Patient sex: M
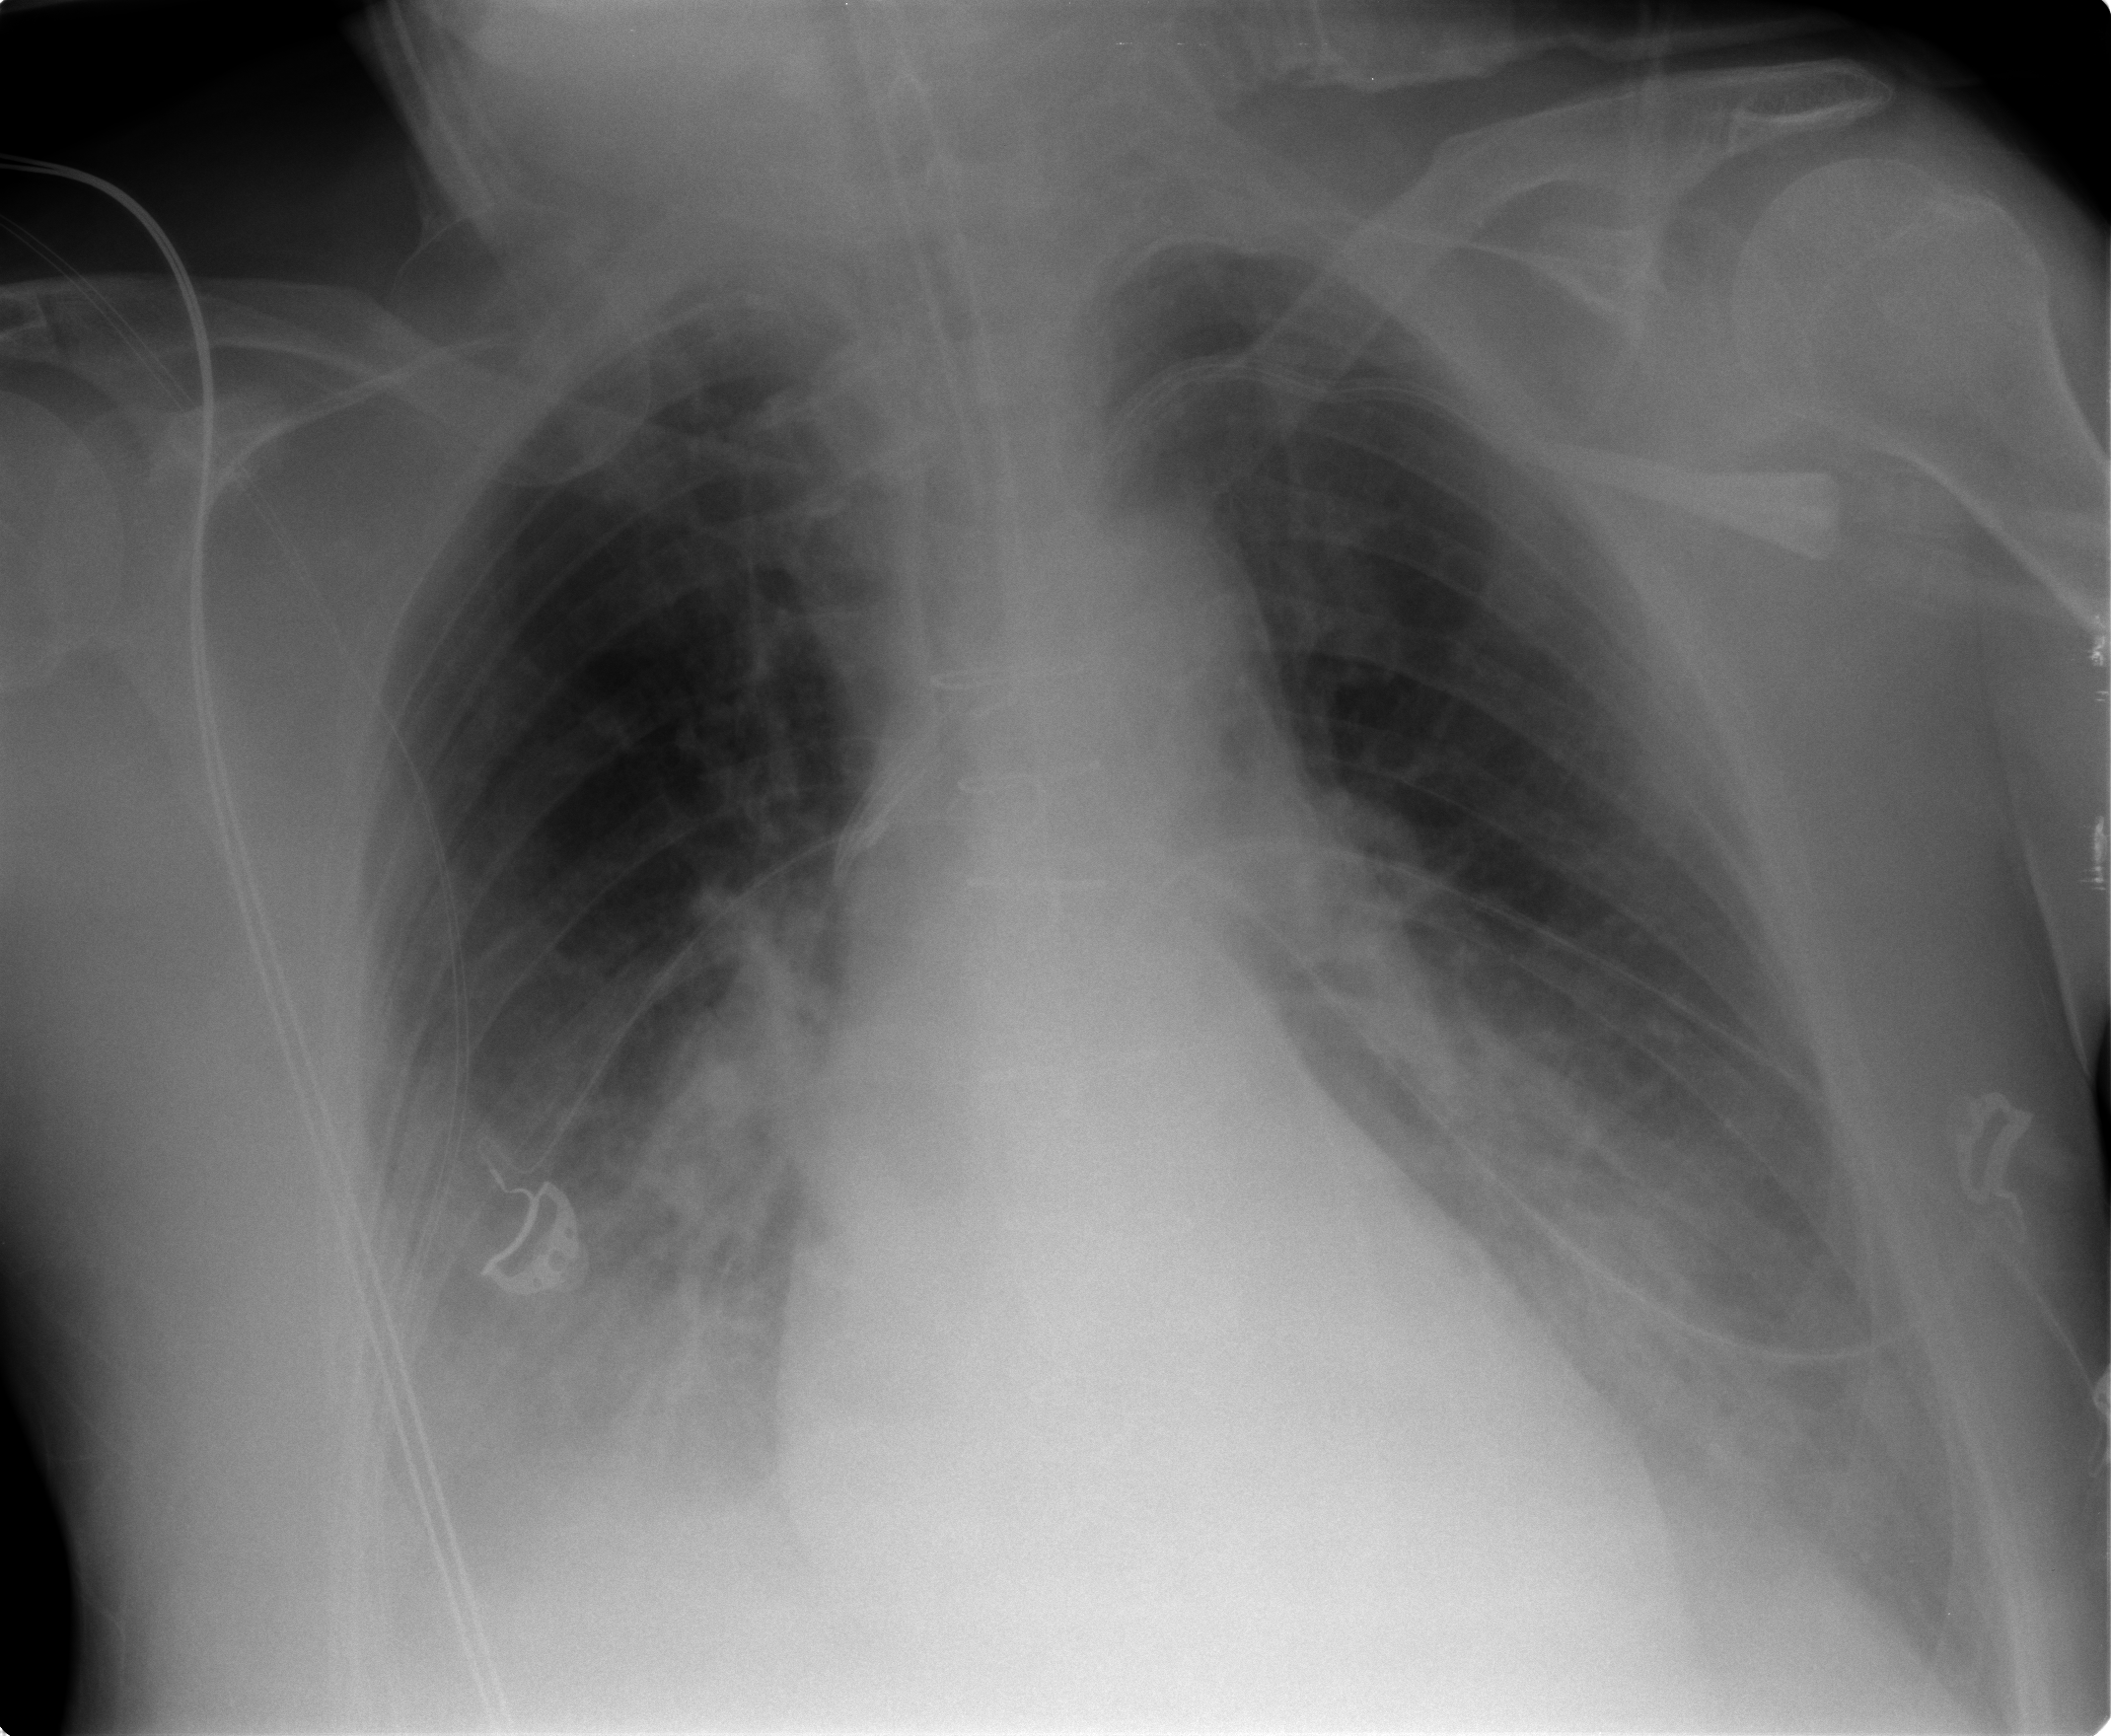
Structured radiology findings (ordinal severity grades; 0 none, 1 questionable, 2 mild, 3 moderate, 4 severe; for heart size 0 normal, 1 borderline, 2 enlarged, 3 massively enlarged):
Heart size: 0
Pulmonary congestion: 2
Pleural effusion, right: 3
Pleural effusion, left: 2
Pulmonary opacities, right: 2
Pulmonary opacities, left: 1
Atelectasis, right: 2
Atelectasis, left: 2